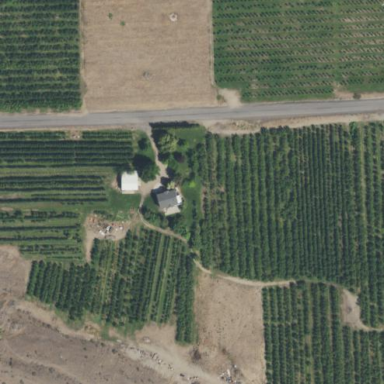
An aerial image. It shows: Orchard.